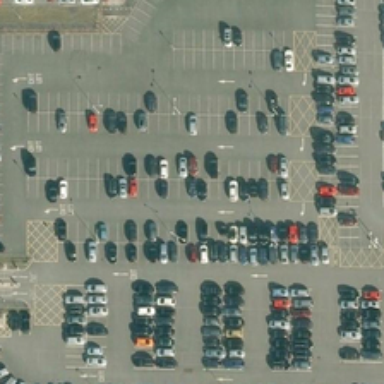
This is a parking and many cars .